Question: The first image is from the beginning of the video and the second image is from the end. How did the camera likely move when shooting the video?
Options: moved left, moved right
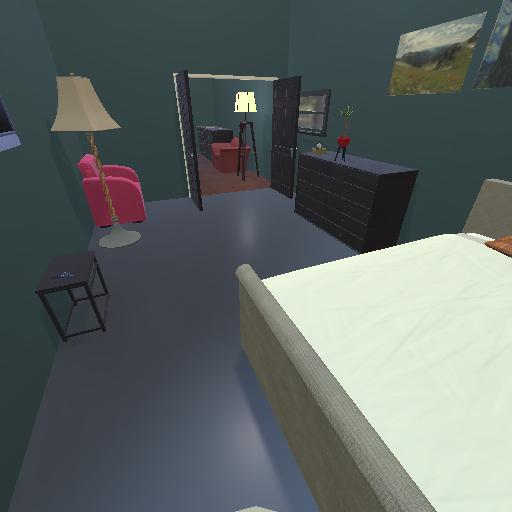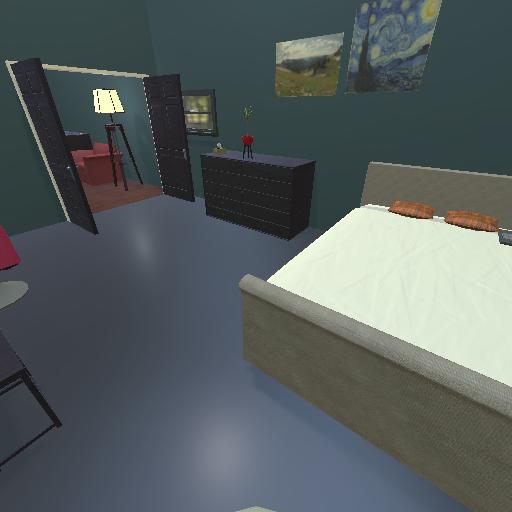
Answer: moved left